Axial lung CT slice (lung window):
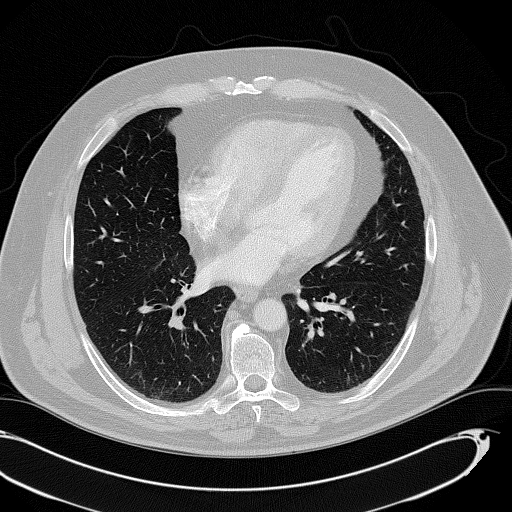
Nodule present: no